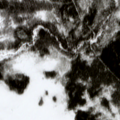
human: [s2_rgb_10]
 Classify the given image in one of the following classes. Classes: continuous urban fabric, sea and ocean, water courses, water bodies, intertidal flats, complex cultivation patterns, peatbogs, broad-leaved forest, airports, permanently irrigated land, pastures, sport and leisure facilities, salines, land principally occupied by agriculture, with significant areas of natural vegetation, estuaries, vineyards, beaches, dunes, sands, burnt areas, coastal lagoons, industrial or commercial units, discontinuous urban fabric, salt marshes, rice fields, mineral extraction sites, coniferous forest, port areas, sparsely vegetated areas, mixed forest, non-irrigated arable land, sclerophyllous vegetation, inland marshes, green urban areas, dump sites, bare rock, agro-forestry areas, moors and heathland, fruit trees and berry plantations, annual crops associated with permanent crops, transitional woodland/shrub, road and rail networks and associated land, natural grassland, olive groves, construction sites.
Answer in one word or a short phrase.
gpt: coniferous forest, mixed forest, peatbogs